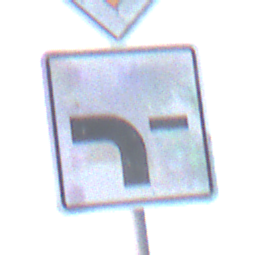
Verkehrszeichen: VerlaufVorfahrtsstrasse6
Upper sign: Vorfahrtsstrasse
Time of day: SunriseSunset
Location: Outdoor (Suburban)
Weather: Clear
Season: NotSpecified
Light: Natural